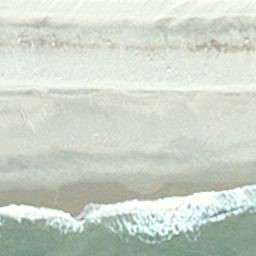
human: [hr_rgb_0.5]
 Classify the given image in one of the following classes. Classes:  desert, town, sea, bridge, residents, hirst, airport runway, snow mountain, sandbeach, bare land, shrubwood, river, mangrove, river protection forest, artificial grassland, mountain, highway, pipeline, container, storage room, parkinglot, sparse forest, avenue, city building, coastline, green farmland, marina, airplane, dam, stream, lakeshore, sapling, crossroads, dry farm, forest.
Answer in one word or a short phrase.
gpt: coastline